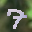
Label: 7